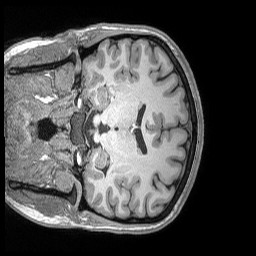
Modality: T1w
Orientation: coronal
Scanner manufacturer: siemens
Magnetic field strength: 3 T
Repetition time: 2.53 s
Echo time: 0.00169 s